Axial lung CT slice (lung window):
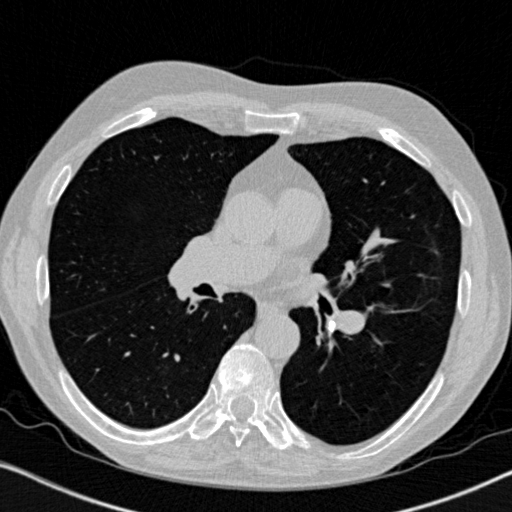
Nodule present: no